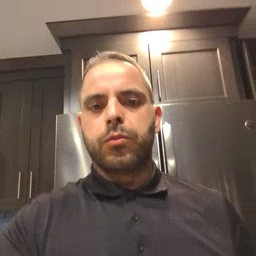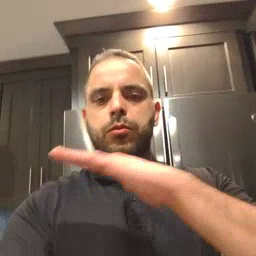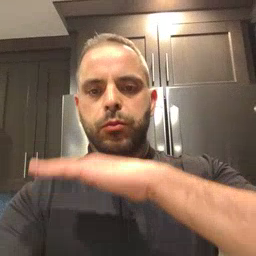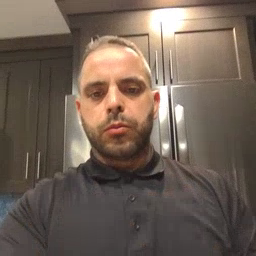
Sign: table